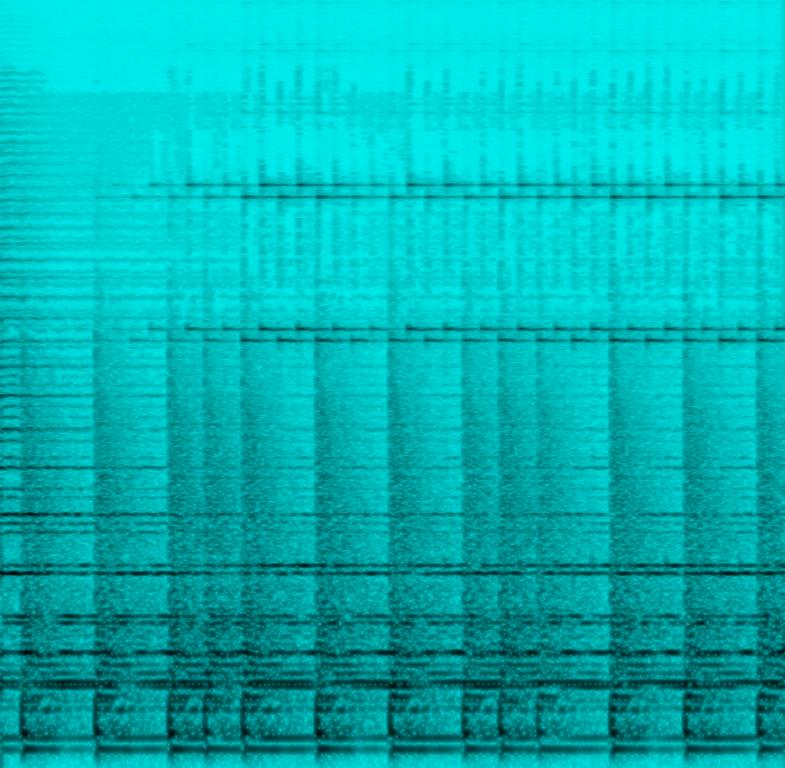
The low quality recording features an orchestra music that contains haunting sizzling bells melody, low wooden percussions, sustained strings melody and sustained brass melody. It sounds suspenseful and intense, as background music for movies would sound.